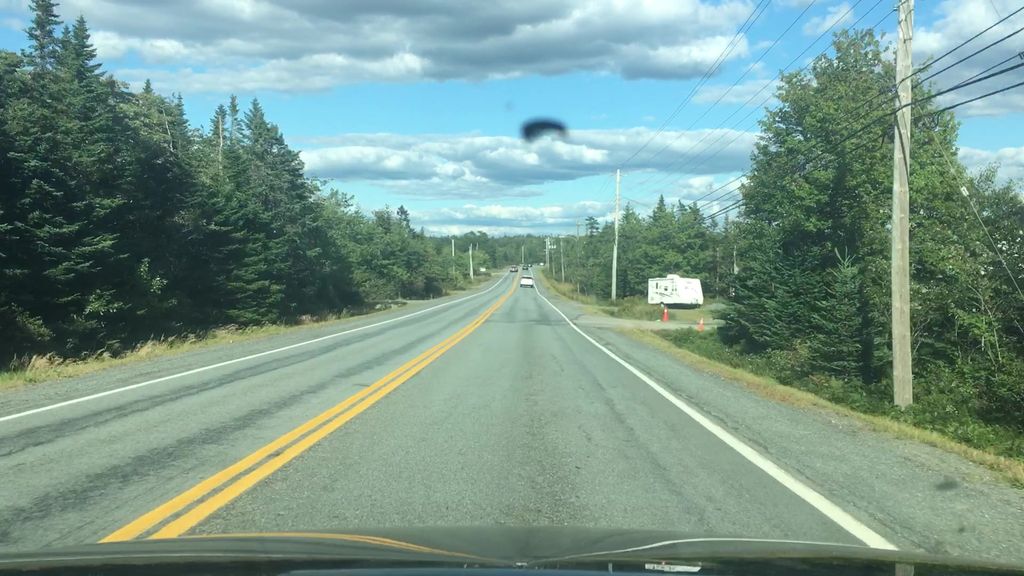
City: halifax